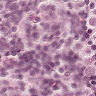
Metastatic tissue present: yes